Interaction volume radius: 10 \u00c5
Interaction volume height: 35 \u00c5
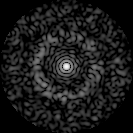
Disorder parameter: 0.8381